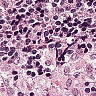
Metastatic tissue present: no